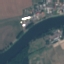
Land use / land cover class: River